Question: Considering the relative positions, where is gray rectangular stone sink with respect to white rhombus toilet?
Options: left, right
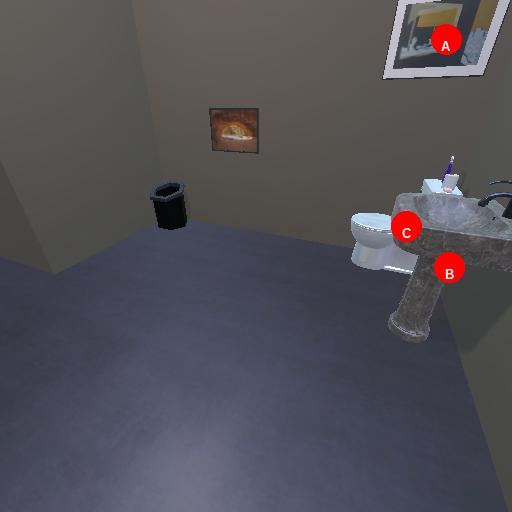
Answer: left